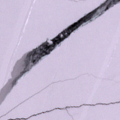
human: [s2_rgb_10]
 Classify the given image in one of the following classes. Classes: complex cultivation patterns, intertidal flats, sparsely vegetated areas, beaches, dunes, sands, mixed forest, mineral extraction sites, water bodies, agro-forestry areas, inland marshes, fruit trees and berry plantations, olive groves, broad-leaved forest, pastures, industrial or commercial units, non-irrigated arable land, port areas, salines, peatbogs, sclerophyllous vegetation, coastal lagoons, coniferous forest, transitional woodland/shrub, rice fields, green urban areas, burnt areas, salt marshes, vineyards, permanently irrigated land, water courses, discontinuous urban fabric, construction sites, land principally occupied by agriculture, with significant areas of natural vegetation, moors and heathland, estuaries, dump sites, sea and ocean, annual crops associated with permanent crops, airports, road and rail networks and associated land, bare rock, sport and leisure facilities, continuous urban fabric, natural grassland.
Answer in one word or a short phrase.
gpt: sea and ocean